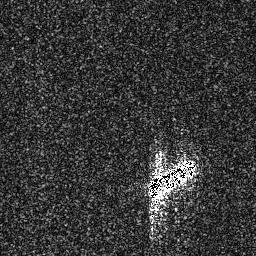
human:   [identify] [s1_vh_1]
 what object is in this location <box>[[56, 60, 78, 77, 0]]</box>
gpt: <ref>1 large ship at the center</ref>